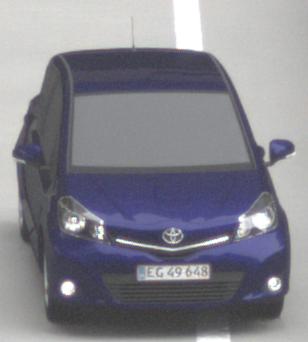
Make: Toyota
Model: Yaris 1.0
Detailed model: Yaris (XP9)
Model produced from: 2009/01
Model produced until: 2010/10
Doors: 3
Color: blue
Road condition: dry road
Daytime: midday
Contrast: low contrast